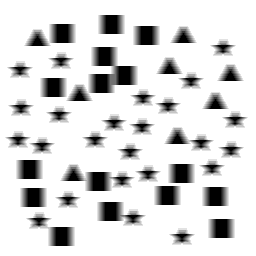
Squares: 16
Triangles: 8
Stars: 24
Total shapes: 48